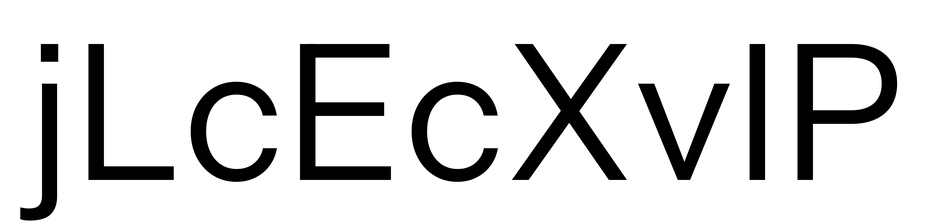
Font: InstrumentSans_Regular